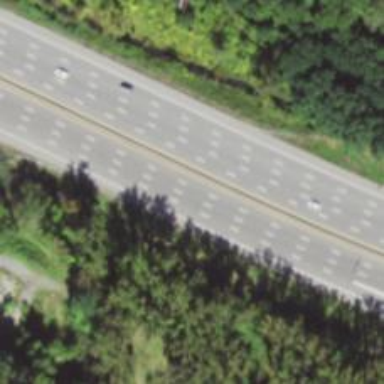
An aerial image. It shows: Motorway junction.